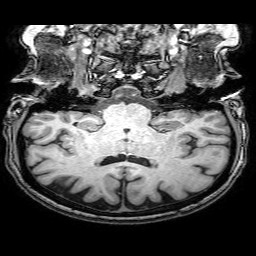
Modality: T1w
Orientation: sagittal
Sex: female
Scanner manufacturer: philips
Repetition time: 0.008184 s
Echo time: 0.00375 s